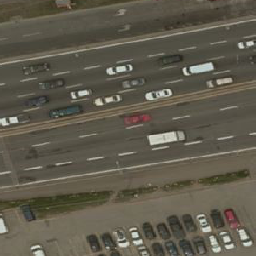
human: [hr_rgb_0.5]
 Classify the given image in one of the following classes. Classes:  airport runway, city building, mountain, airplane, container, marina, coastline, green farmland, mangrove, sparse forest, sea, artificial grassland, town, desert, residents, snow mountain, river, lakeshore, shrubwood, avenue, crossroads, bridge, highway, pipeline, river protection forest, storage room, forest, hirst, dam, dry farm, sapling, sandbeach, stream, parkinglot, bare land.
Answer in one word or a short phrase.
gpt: highway